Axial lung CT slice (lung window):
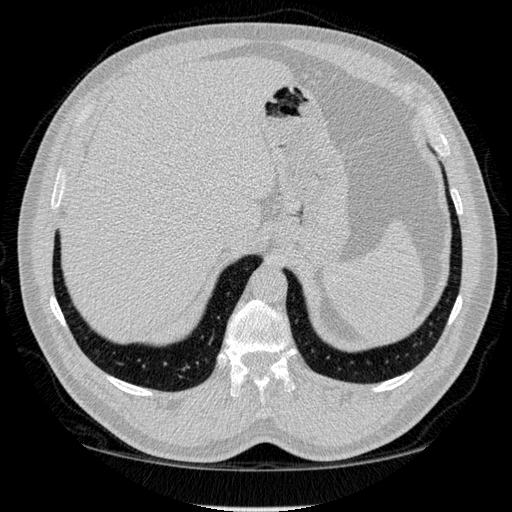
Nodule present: no